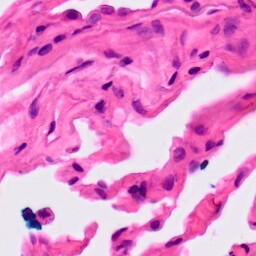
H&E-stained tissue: Lung